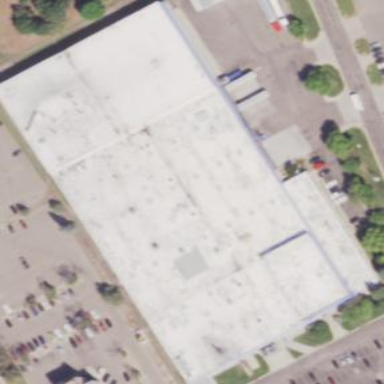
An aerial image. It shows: Industrial building.